【题型】解答题　【知识点】立体几何　【难度】easy
如图，在四棱锥$P-ABCD$中，底面$ABCD$为直角梯形，$\angle BAD=90^\circ$，$AD \parallel BC$，$AB=2$，$AD=1$，$PA=BC=4$，$PA \perp$平面$ABCD$。

（1）求证：直线$BD \perp PC$；

（2）求直线$PC$与平面$PAB$所成角的大小。

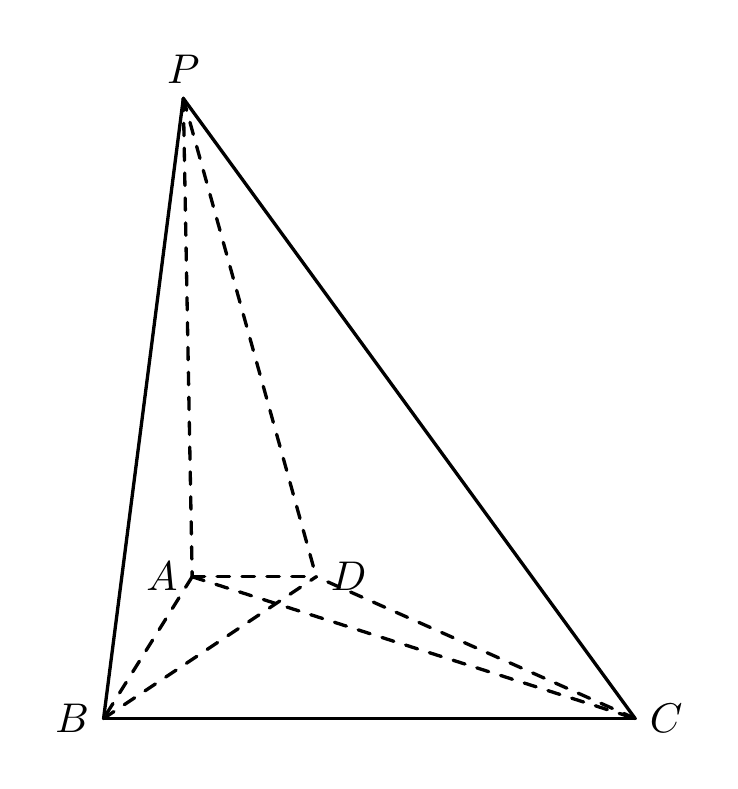
【解答】
【答案】（1）证明见解析；

（2）$\boldsymbol{\arctan \dfrac{2\sqrt{5}}{5}}$

【分析】（1）利用三角函数值相等找到角度的关系；\\
（2）求出线面垂直即可找到$\angle CPB$为所求。

【解答】解：（1）证明：因为$\tan \angle ADB = 2 = \tan \angle BAC$，所以$\angle ADB = \angle BAC$，\\
因为$\angle BAC + \angle CAD = 90^\circ$，所以$\angle ADB + \angle CAD = 90^\circ$，\\
所以$AC \perp BD$，因为$PA \perp$面$ABCD$，所以$AC$为$PC$在面$ABCD$的投影，\\
所以直线$BD \perp PC$；

（2）因为$PA \perp$面$ABCD \Rightarrow PA \perp BC$，\\
因为$BC \perp AB$，$AB \cap PA = A$，所以$BC \perp$面$PAB$，\\
所以$\angle CPB$为所求，\\
因为$PB = 2\sqrt{5}$，$BC=4$，所以$\tan \angle BPC = \dfrac{BC}{PB} = \dfrac{2\sqrt{5}}{5}$，\\
所以直线$PC$与平面$PAB$所成角的大小为$\arctan \dfrac{2\sqrt{5}}{5}$。